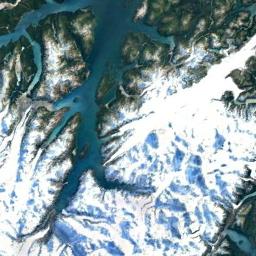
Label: snowberg